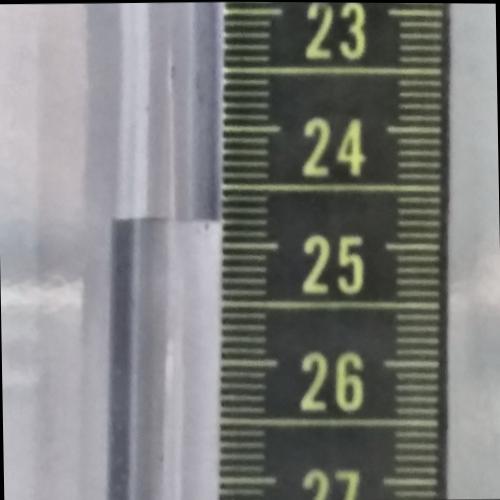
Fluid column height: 24.8 cm